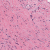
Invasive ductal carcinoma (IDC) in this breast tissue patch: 0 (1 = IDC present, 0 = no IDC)